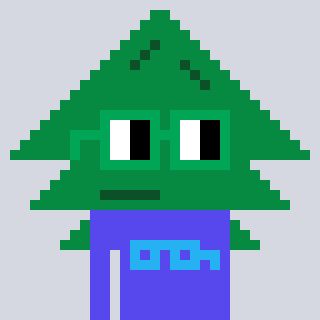
a pixel art character with square green glasses, a fir-shaped head and a computerblue-colored body on a cool background